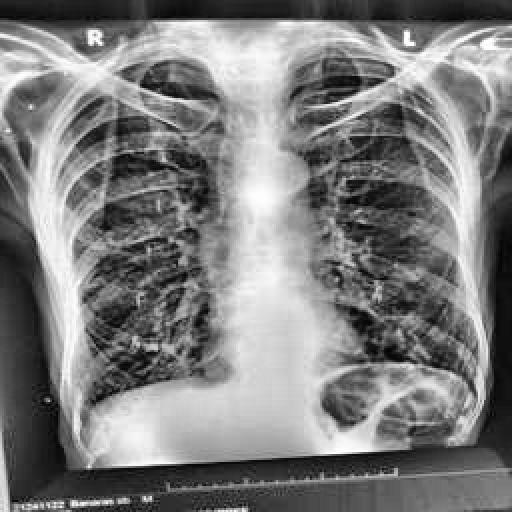
Finding: TUBERCULOSIS